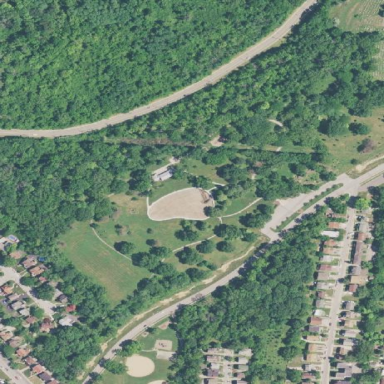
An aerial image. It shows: Park.